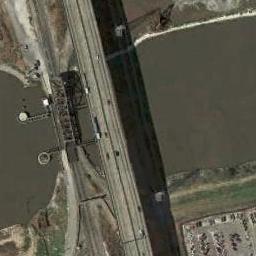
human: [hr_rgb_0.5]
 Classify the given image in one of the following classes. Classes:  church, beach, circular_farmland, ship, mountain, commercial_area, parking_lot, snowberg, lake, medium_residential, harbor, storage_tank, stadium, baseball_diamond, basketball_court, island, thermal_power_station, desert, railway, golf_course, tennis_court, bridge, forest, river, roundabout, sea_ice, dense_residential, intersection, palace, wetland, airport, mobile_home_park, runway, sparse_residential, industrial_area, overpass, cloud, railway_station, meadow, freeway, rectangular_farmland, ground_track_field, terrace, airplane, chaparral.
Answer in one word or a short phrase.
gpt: bridge